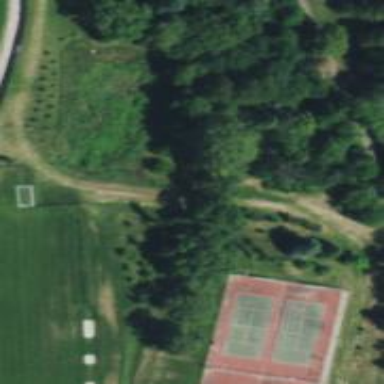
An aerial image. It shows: Disc golf pitch for leisure sports on the land.